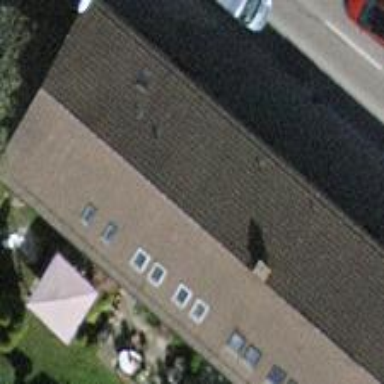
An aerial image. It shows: Building.